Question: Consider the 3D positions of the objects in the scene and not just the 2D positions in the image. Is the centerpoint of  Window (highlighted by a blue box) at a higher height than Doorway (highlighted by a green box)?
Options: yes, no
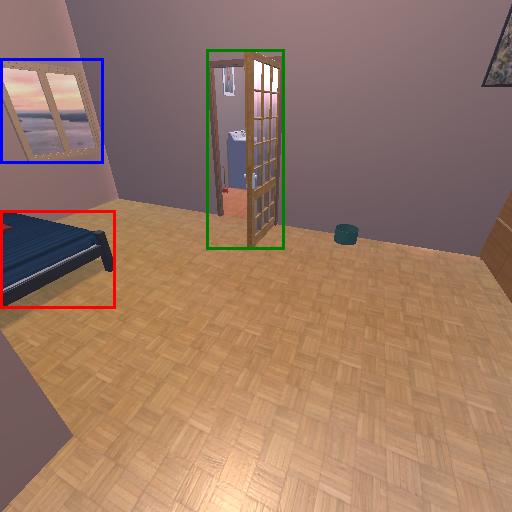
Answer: yes